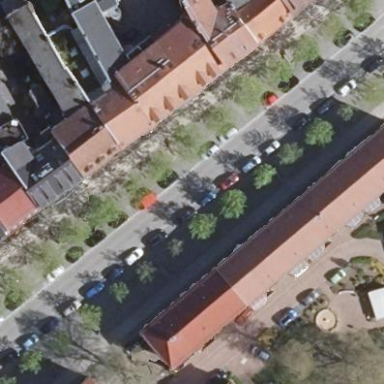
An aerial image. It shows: Paved pedestrian area.